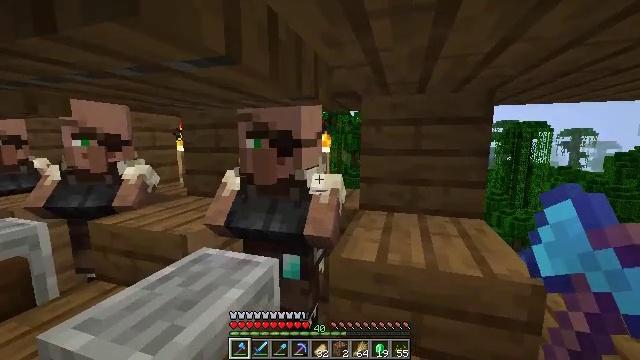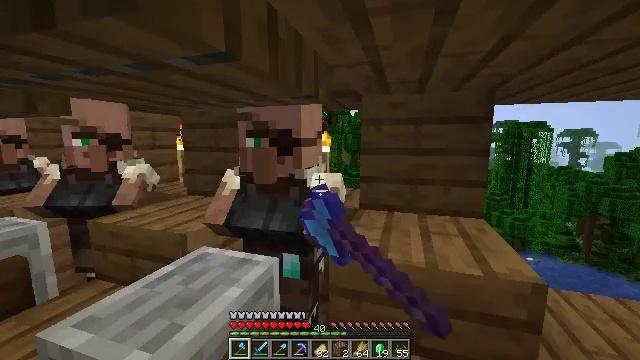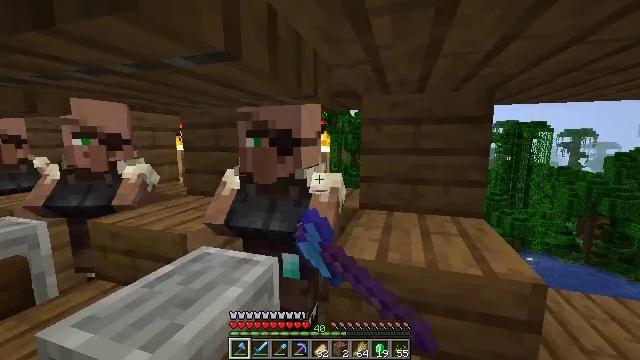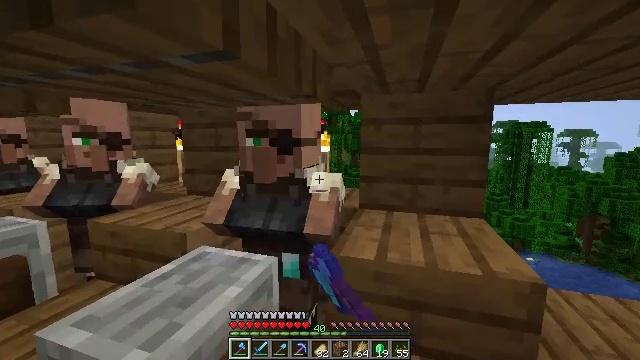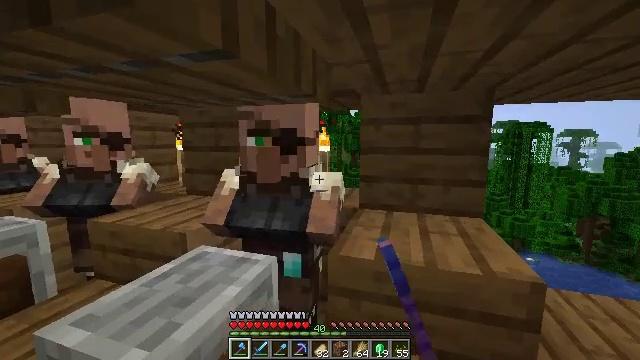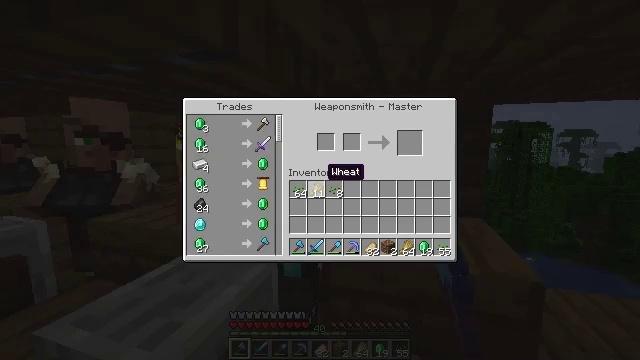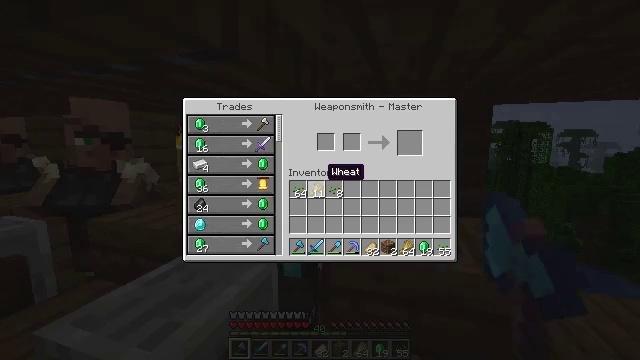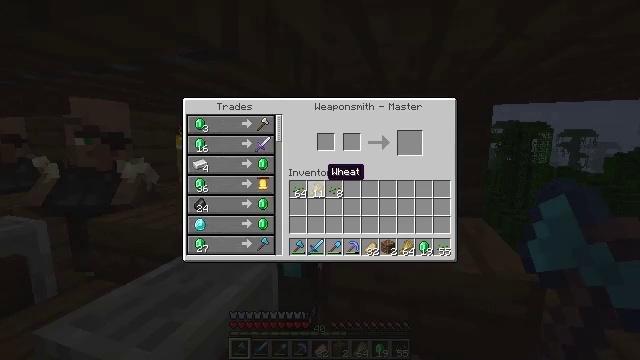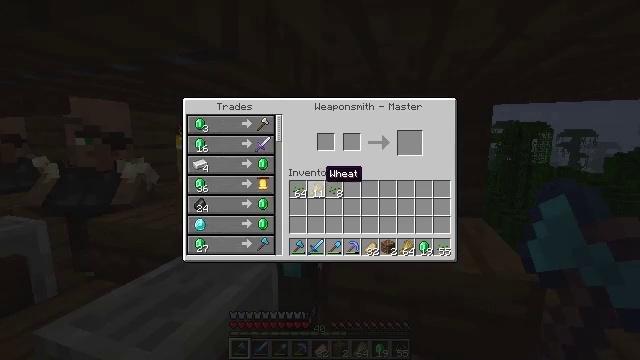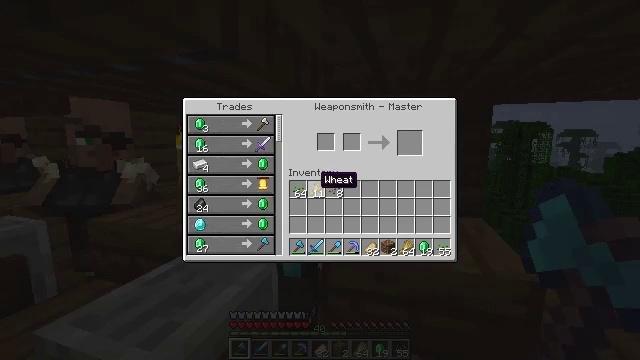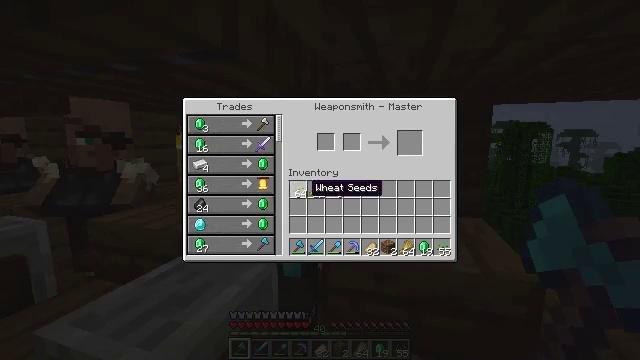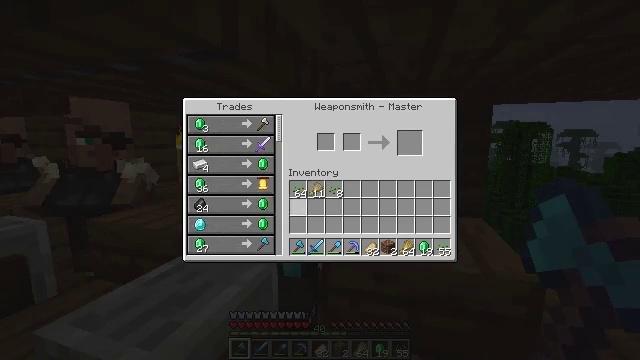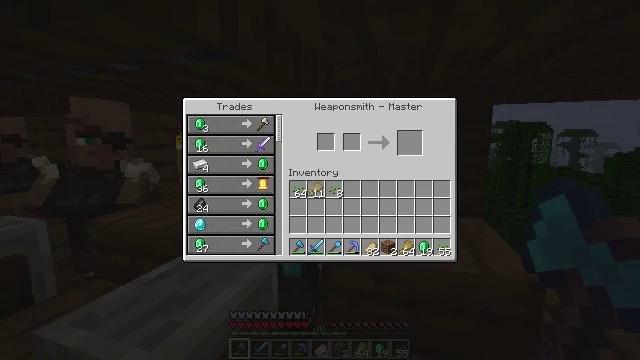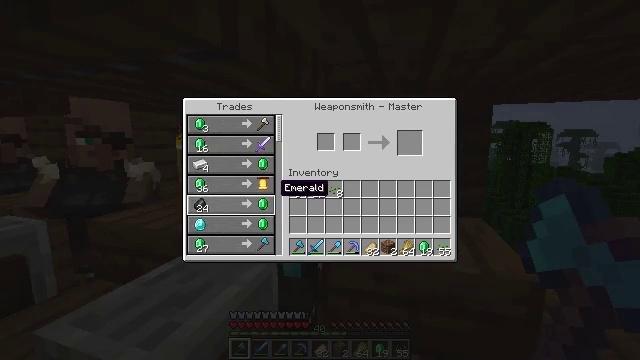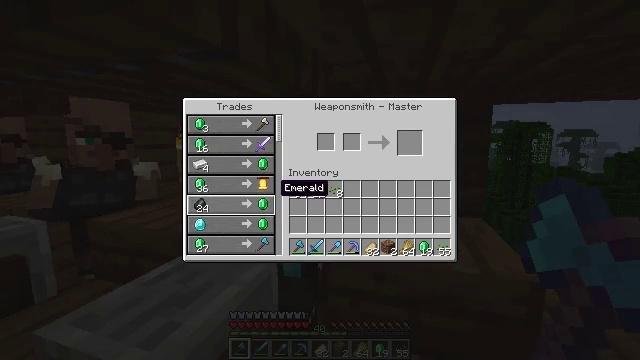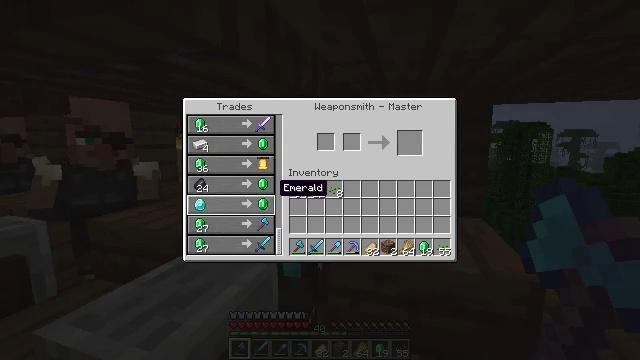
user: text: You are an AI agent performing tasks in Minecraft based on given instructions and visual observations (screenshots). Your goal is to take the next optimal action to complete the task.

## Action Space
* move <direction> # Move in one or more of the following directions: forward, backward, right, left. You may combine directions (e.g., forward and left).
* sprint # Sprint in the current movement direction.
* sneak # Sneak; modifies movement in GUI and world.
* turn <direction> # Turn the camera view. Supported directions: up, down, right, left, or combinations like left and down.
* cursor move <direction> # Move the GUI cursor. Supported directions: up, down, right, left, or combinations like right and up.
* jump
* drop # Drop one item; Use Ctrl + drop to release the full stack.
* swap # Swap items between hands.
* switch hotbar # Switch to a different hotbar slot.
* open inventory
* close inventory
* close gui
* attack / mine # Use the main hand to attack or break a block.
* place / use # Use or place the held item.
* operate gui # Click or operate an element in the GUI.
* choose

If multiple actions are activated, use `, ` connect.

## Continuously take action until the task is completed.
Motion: motion action
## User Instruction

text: Get a diamond hoe by crafting it.
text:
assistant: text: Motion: use / place
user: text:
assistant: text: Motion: use / place
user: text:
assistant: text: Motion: use / place
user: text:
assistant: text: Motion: no_op
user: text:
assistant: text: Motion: open gui
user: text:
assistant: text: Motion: no_op
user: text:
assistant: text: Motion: no_op
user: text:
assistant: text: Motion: no_op
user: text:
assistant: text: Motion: no_op
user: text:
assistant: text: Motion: cursor move left and down
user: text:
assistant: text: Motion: cursor move left
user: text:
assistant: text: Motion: cursor move left
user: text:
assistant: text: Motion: no_op
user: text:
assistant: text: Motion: no_op
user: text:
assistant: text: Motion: no_op
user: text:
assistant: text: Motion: no_op
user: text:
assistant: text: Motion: no_op
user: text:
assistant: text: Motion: no_op
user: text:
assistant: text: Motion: no_op
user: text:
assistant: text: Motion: no_op
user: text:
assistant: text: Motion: no_op
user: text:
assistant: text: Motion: no_op
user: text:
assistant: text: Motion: no_op
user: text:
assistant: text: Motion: no_op
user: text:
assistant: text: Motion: no_op
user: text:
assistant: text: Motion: cursor move down
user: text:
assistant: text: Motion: cursor move down
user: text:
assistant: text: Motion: no_op
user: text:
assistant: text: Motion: no_op
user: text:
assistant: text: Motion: no_op